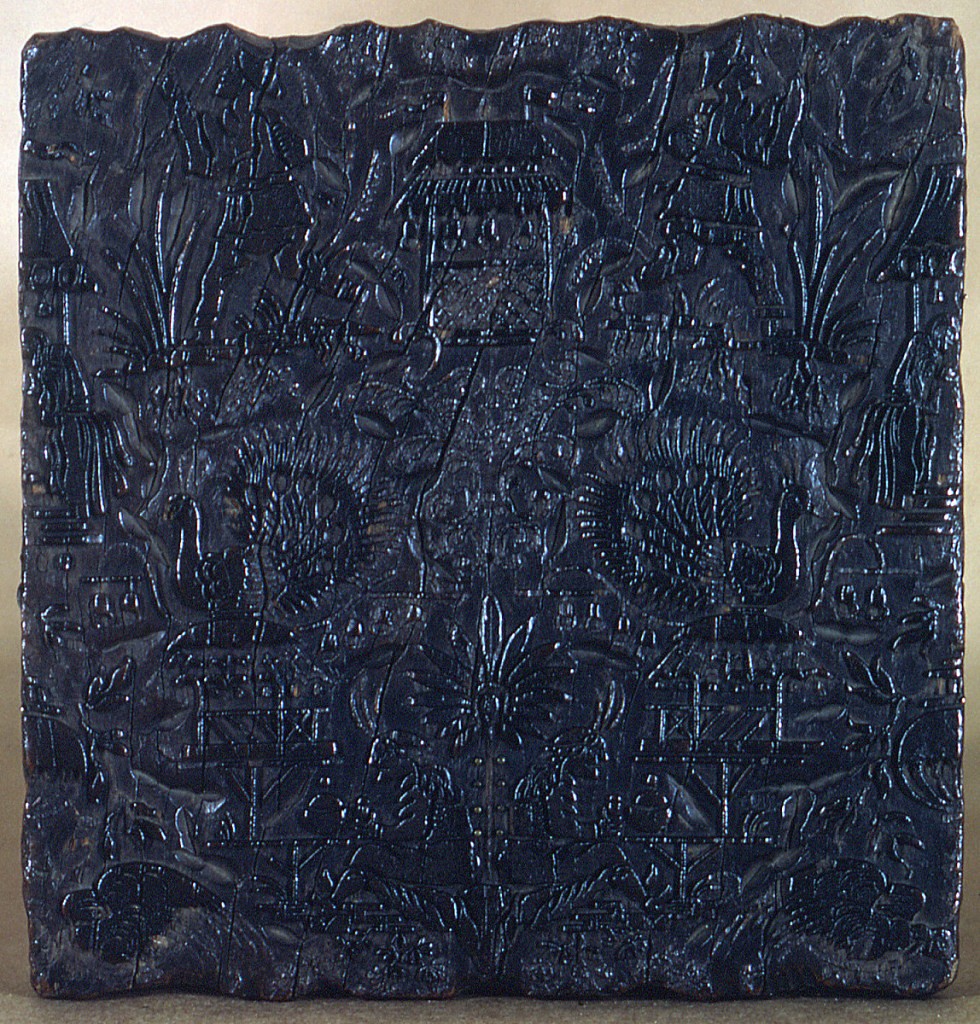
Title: Printing block
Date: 18th century
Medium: wood
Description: Carved block for printing textiles in a design showing people, peacock, and plant forms in a chinoiserie style. Grooves in the sides for handling.